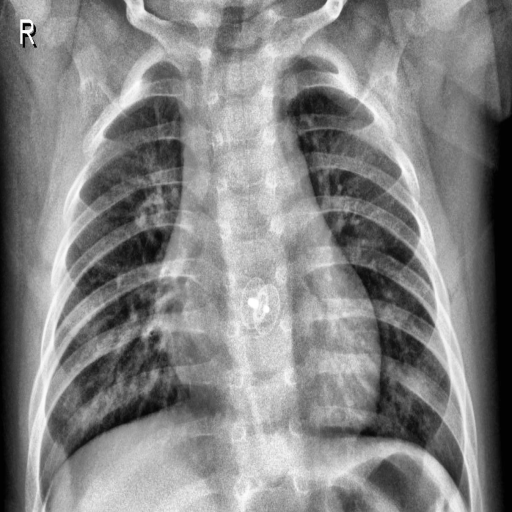
Finding: PNEUMONIA